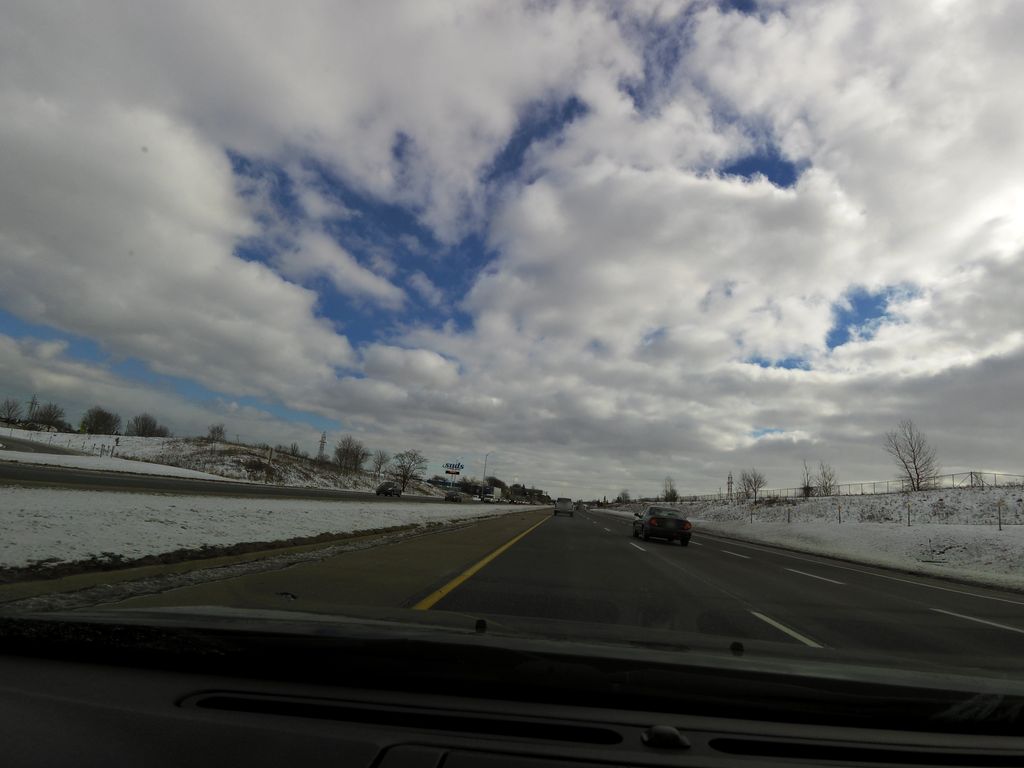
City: hamilton